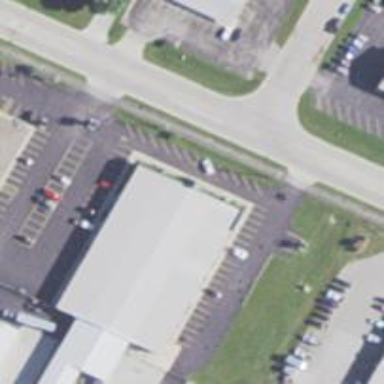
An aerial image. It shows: Healthcare clinic.